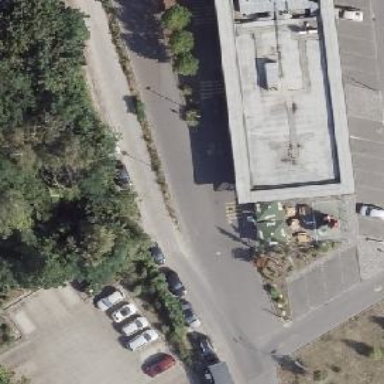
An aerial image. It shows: Fast food restaurant located in building.